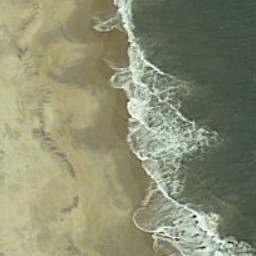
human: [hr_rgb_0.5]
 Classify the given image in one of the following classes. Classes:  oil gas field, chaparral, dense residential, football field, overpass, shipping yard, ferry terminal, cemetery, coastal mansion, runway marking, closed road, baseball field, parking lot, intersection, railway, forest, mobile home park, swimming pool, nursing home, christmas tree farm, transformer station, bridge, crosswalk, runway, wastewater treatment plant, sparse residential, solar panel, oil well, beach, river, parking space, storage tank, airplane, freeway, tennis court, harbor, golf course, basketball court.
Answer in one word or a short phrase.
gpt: beach